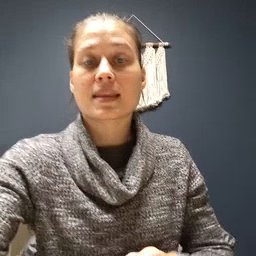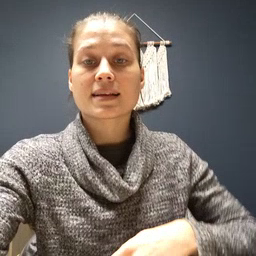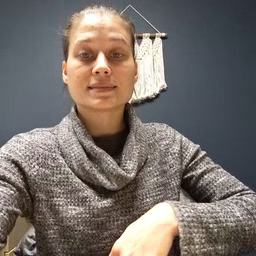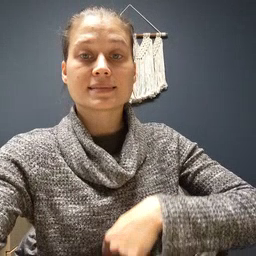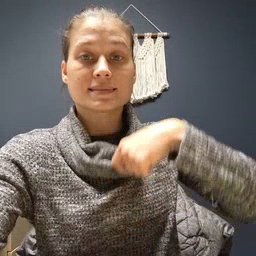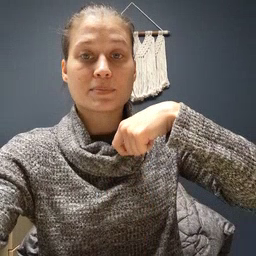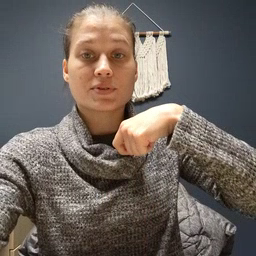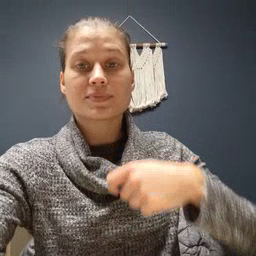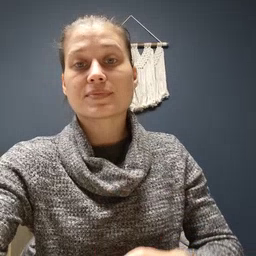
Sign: zipper